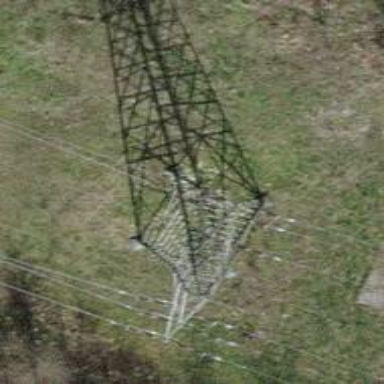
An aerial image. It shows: Power line in the image.